Question: I have a 'div' layer with 'overflow' set to 'scroll'.
When scrolled to the bottom of the 'div', I wanna run a function.

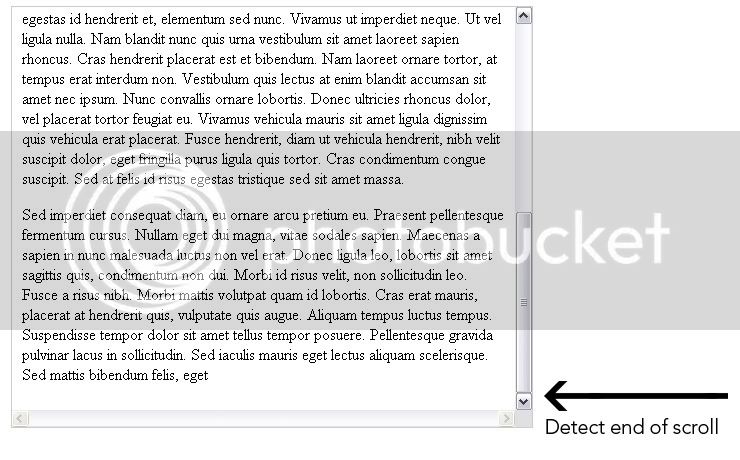
Answer: The accepted answer was fundamentally flawed, it has since been deleted. The correct answer is:
'''
function scrolled(e) {
if (myDiv.offsetHeight + myDiv.scrollTop >= myDiv.scrollHeight) {
scrolledToBottom(e);
}
}
'''
Tested this in Firefox, Chrome and Opera. It works.